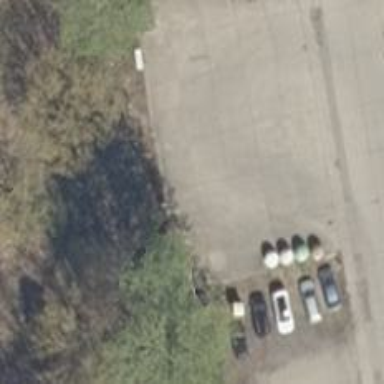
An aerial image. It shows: Driveway.